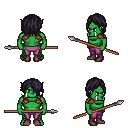
a pixel art fantasy rpg character, male body template, orc, green skin, leather shoulder armor, magenta pants, raven bangs hairstyle, maroon shoes, spear, four views (front, back, left, right), 2x2 character sprite sheet, small pixel art, hard edges, no anti-aliasing